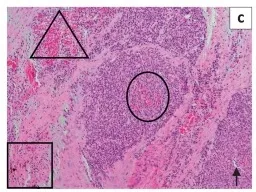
The neoplasm comprises spindled cells in swirling nodules. Slit-like vascular spaces are present (arrow). Extravasated red blood cells (oval) and hyaline globules (triangle) can be seen. This higher power view of the same area. Better demonstrates the extravasated red blood cells (arrow) and hyaline globules (arrow head).
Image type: pathology (h&e)